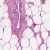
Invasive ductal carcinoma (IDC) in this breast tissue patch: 0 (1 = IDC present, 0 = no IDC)